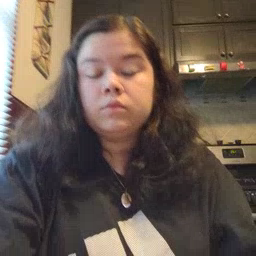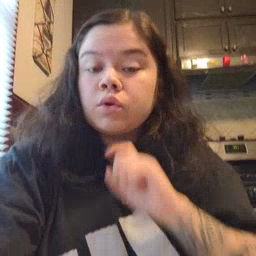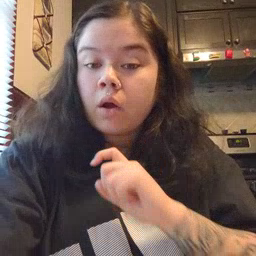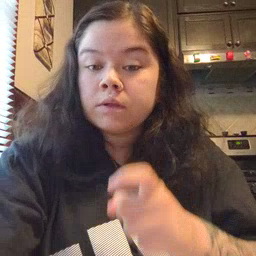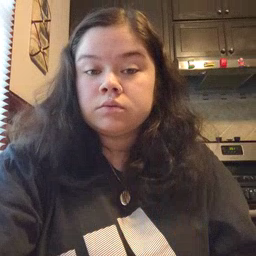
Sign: garbage